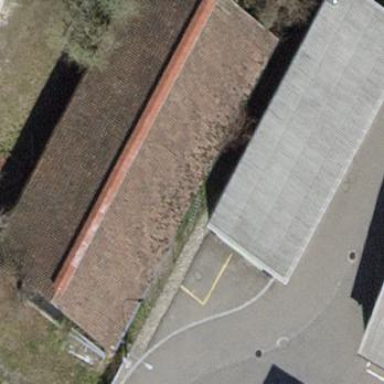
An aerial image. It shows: Industrial building.